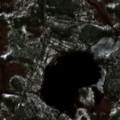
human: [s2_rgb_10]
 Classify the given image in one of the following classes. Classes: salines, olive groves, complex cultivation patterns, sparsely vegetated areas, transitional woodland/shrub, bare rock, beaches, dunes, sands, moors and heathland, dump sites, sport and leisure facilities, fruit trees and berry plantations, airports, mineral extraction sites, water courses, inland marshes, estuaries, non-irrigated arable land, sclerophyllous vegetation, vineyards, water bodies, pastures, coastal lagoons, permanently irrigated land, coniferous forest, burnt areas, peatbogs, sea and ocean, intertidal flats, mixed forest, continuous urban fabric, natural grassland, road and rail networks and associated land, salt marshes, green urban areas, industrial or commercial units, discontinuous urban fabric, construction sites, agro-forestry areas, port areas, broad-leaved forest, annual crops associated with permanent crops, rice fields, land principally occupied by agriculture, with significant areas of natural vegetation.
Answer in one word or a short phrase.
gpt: coniferous forest, peatbogs, water bodies